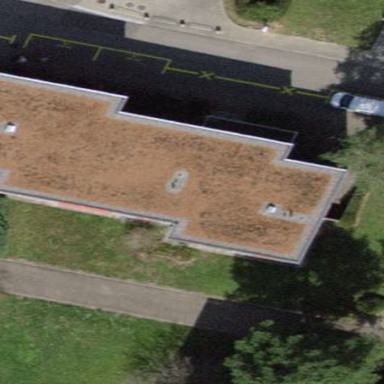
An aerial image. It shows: The apartments building with flat grey roof. Both the roof and the building share the same grey color.